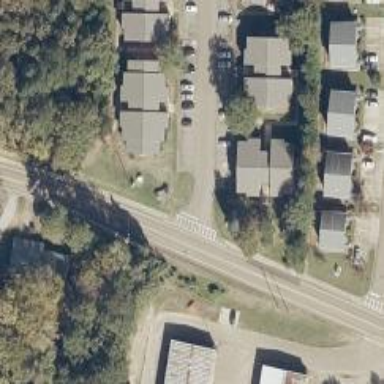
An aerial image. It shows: Marked crossing on footway.